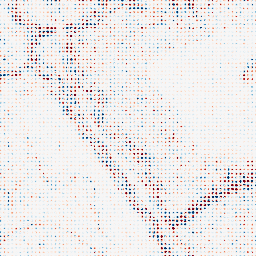
Category: wavelet
Decomposition family: wavelet_reverse_biorthogonal
Decomposition parameters: wavelet: rbio2.4
level: 2
Upsampling method: sinc_blackman
Upsampling parameters: scale: 8
kernel_size: 4
Upsampling scale: 8